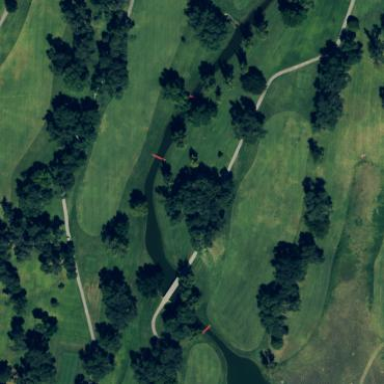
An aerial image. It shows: Water hazard on golf course.